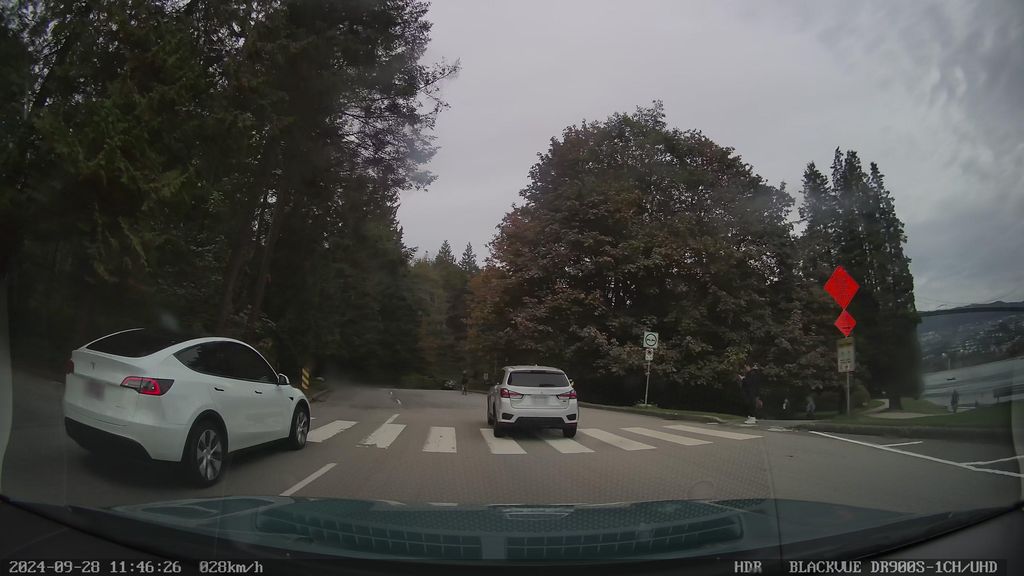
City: vancouver